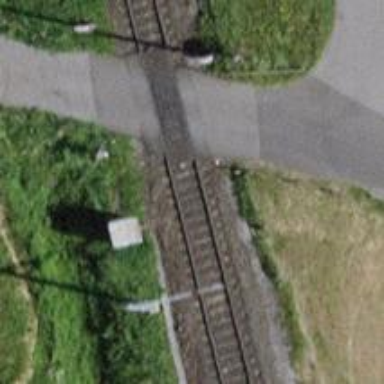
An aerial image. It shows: Electrified contact line.